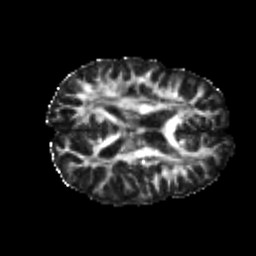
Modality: FA
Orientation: axial
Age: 21
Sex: male
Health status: healthy
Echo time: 0.074 s